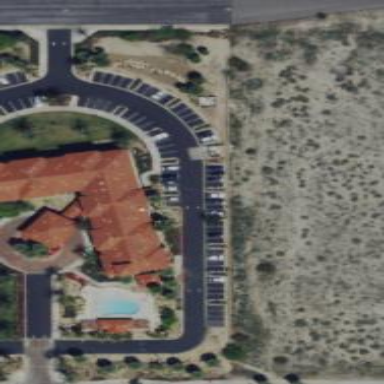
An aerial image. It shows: Hotel building.